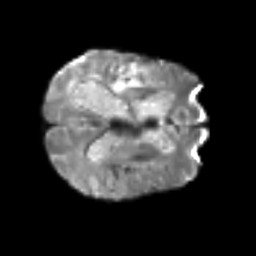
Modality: T2w
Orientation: axial
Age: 80
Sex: male
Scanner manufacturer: siemens
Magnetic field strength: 3 T
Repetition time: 6.1 s
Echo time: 0.101 s